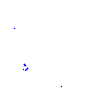
Particle: proton